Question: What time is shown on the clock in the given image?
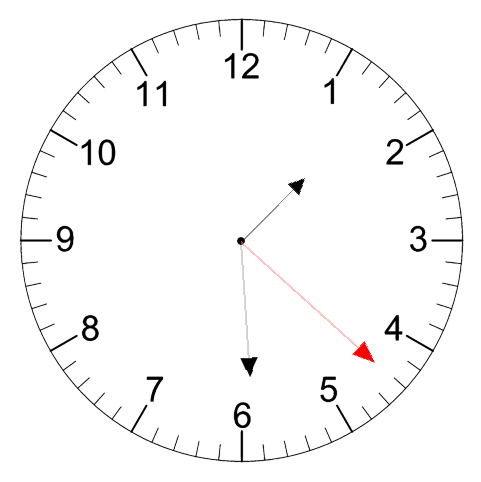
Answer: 01:29:22